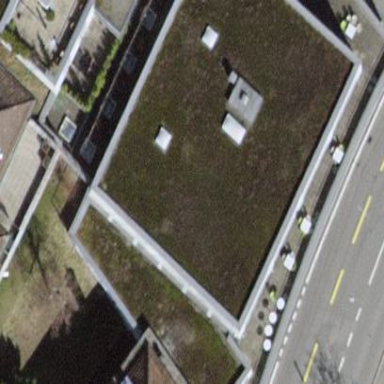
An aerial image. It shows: University building.